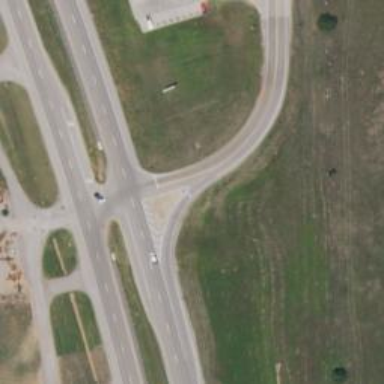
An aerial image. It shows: Stop road.